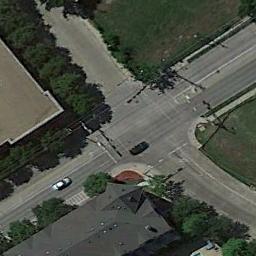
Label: intersection